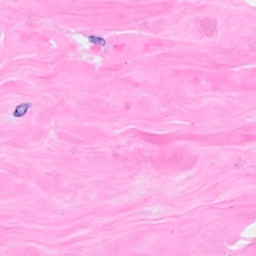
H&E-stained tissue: Breast